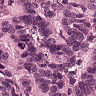
Metastatic tissue present: yes